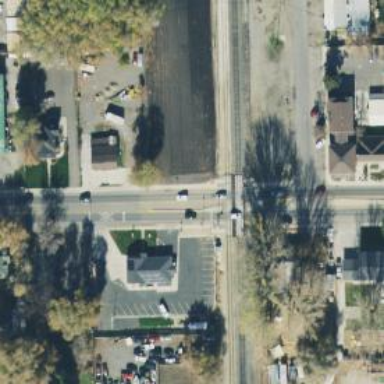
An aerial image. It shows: Railway crossing.